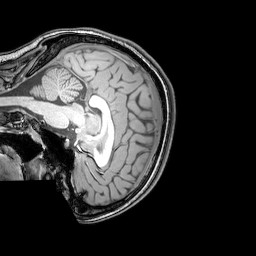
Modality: T1w
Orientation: sagittal
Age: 22
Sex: female
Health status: healthy
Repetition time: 0.081 s
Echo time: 0.037 s